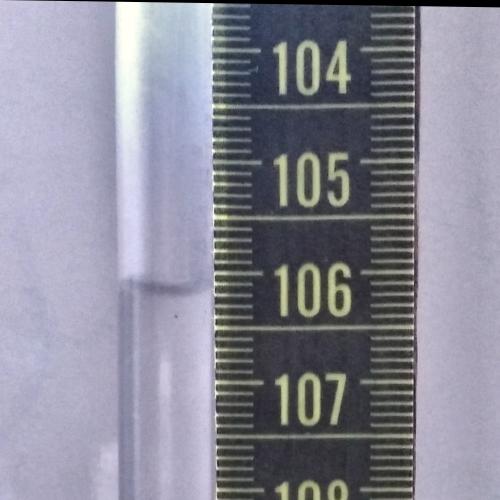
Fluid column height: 106.1 cm